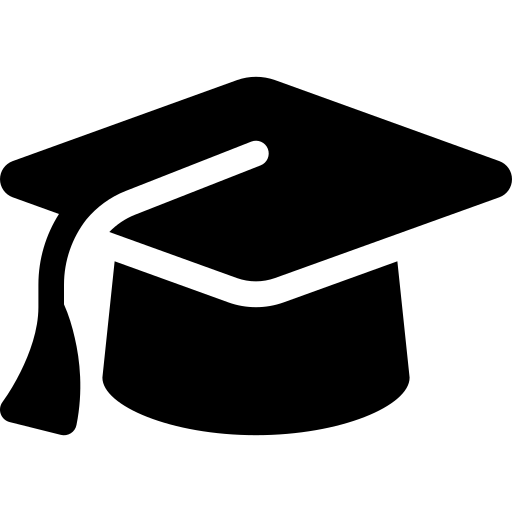
Tags: icon, FontAwesome, fa-icon, solid, graduation, cap